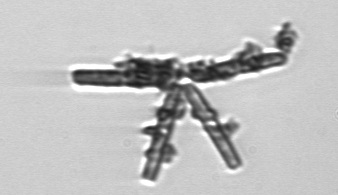
Label: Thalassionema